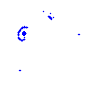
Particle: pion